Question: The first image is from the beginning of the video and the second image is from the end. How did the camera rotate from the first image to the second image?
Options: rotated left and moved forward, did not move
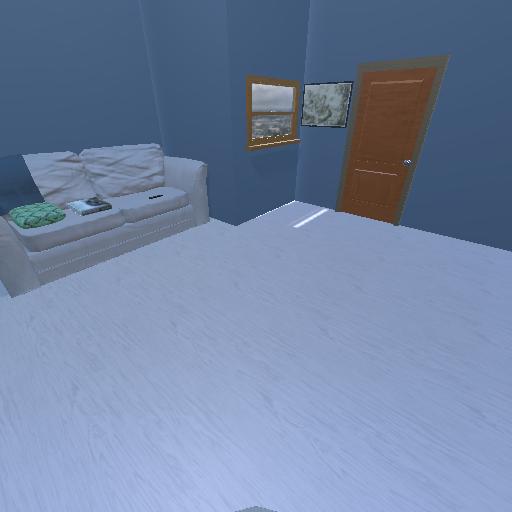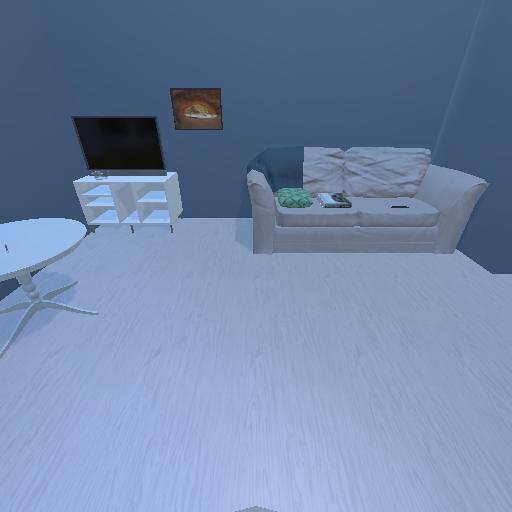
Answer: rotated left and moved forward